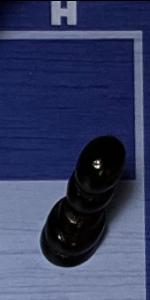
Label: Pawn_Black